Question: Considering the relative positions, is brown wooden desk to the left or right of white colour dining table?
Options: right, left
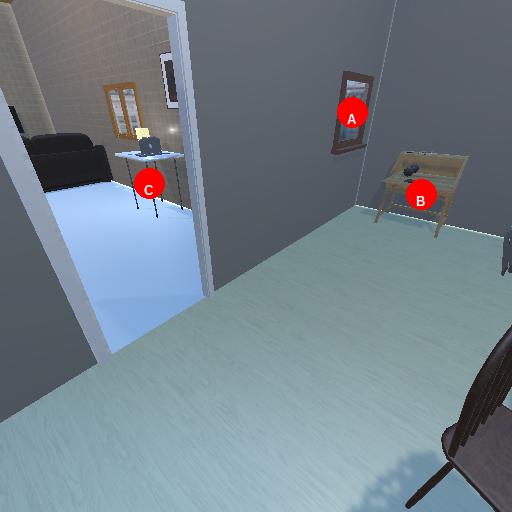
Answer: right